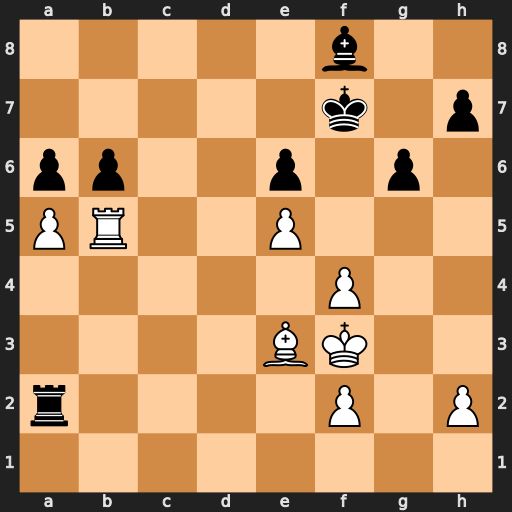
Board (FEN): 5b2/5k1p/pp2p1p1/PR2P3/5P2/4BK2/r4P1P/8
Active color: w
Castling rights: -
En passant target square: -
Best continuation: axb6 axb5 b7